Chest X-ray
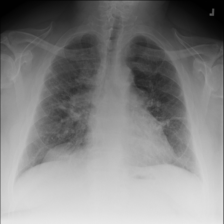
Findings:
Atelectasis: negative
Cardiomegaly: negative
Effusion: negative
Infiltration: negative
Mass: negative
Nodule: negative
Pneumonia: negative
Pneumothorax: negative
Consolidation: negative
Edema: negative
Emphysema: negative
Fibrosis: negative
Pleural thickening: negative
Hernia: negative